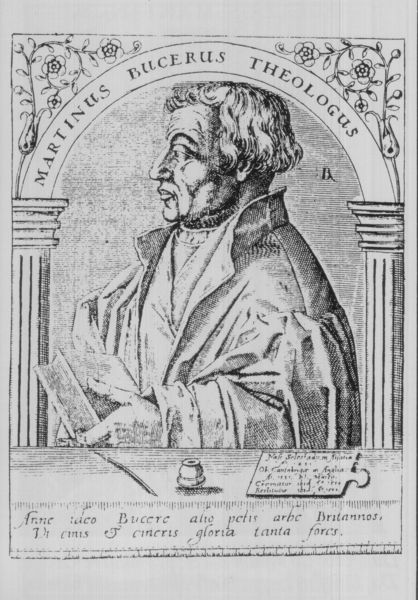
Titel: Bildnis des Martin Bucer(us) (eig. Butzer)
Künstler: Theodor de Bry
Institution: (Seriendruck)
Schlagwörter: feder, kopf, mann, umhang, haar, mund, nase, ohr, profil, säule, säulen, zeichnung, ornament, augen, falten, gesicht, kragen, rahmen, bild, bildnis, portrait, porträt, zweige, kirche, haare, halbfigur, mantel, blatt, pflanzen, kinn, lippen, schrift, bücher, papier, rahmung, bogen, grafik, rundbogen, tafel, inschrift, verzierung, augenbraue, nische, hälfte, buch, druck, stich, illustration, text, fass, stift, tinte, kapitelle, ecken, mönch, luther, gelehrter, tintenfass, schreibfeder, latein, lateinisch, martin, vignette, ext, theologe, geschrieben, mantelkragen, martinus, beschrieben, buchhaar